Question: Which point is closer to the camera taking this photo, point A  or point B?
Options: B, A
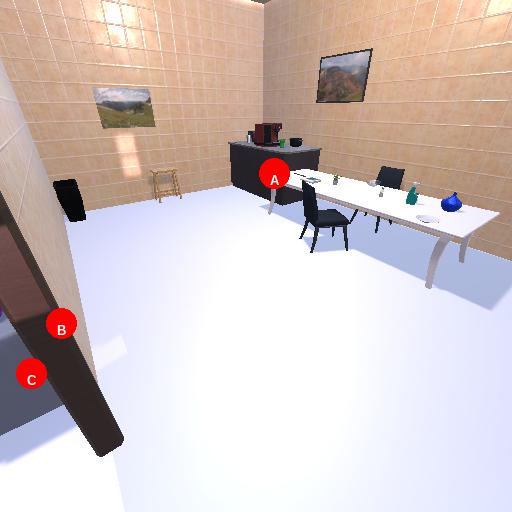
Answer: B